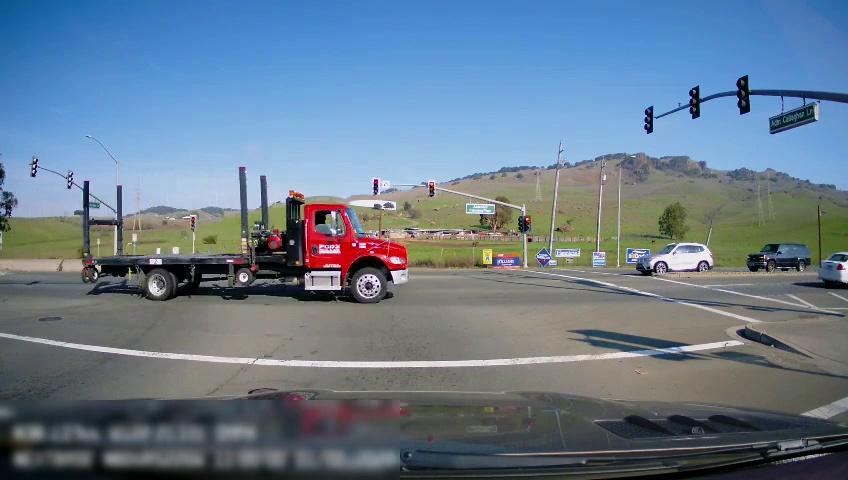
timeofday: Day
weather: Sunny
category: Drivable Space
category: Vehicles | SUV
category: Vehicles | SUV
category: Vehicles | Car
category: Vehicles | Other LV
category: Lanes | Opposite Lane
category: Traffic | Lights
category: Traffic | Lights
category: Traffic | Lights
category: Traffic | Lights
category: Traffic | Lights
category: Traffic | Lights
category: Traffic | Lights
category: Traffic | Signs
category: Traffic | Lights
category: Traffic | Lights
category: Traffic | Signs
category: Traffic | Lights
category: Traffic | Signs